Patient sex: F
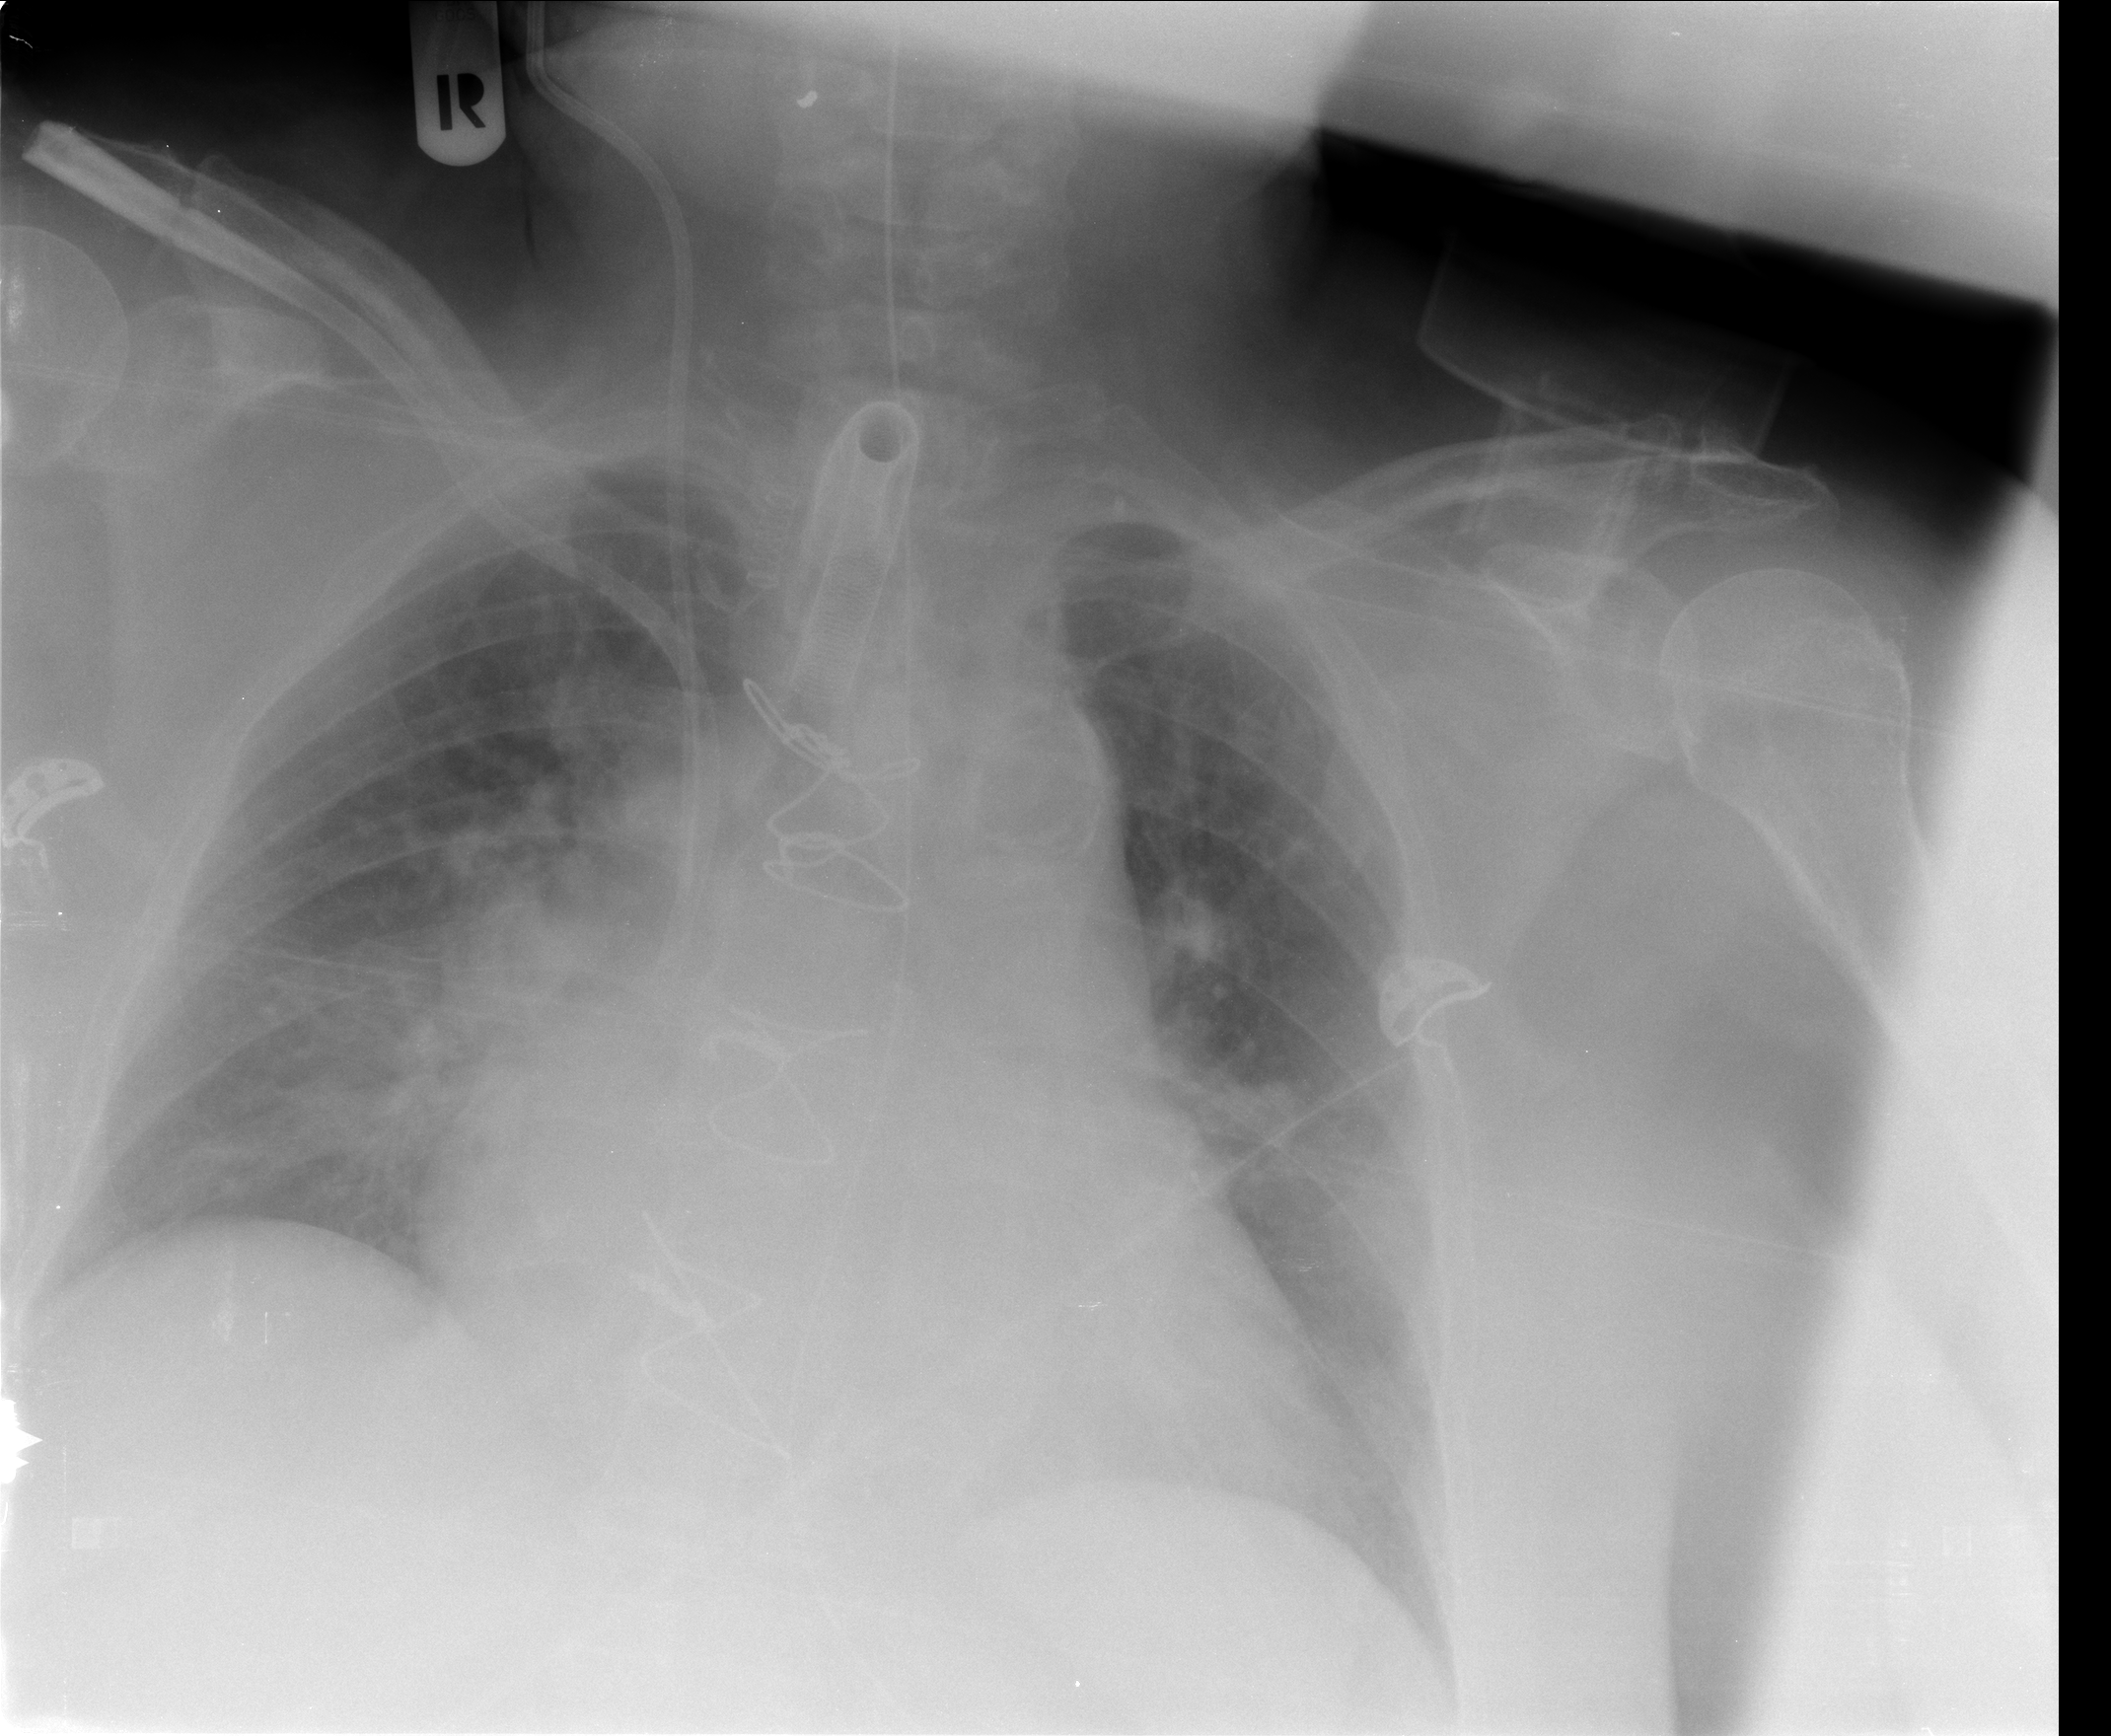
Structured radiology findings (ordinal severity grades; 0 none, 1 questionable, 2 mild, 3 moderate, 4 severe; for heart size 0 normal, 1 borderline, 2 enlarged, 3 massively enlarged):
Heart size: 2
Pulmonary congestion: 2
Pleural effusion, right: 0
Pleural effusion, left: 0
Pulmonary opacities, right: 2
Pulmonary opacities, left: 0
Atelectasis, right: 2
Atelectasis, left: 2